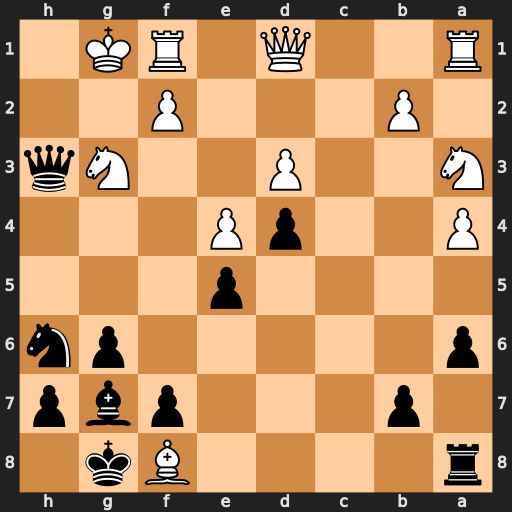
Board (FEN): r4Bk1/1p3pbp/p5pn/4p3/P2pP3/N2P2Nq/1P3P2/R2Q1RK1
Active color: b
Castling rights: -
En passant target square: -
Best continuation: Ng4 Qxg4 Qxg4